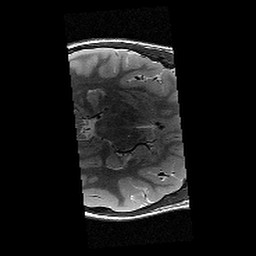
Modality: T2w
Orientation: axial
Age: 13
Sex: male
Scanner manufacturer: siemens
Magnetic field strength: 3 T
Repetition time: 9.23 s
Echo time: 0.067 s